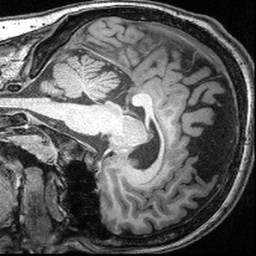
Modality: T1w
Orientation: sagittal
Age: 13
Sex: male
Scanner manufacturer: siemens
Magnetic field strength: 3 T
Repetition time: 2.4 s
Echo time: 0.00374 s